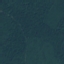
Label: Forest